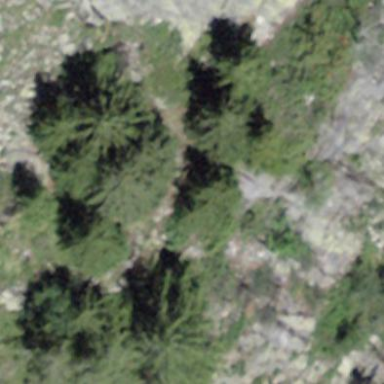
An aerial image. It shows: Forest area dominated by needle-leaved trees.